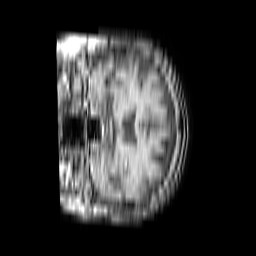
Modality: T1w
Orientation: coronal
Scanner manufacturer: philips
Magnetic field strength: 1.5 T
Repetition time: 0.19 s
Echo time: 0.00194 s